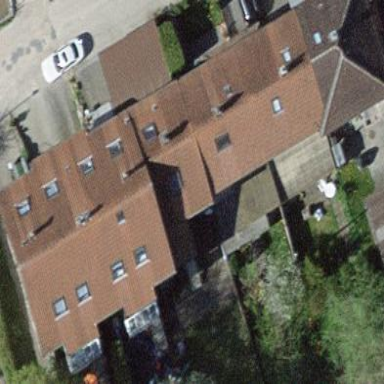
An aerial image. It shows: Building with half-hipped roof made of roof tiles.